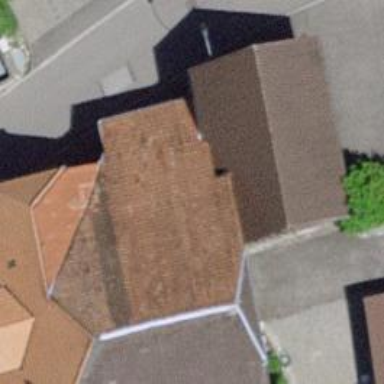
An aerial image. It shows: Barn.